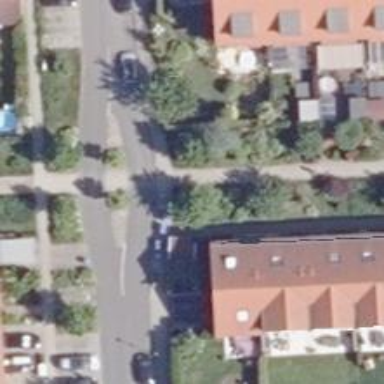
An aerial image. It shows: Residential road with asphalt surface and sidewalks on both sides.